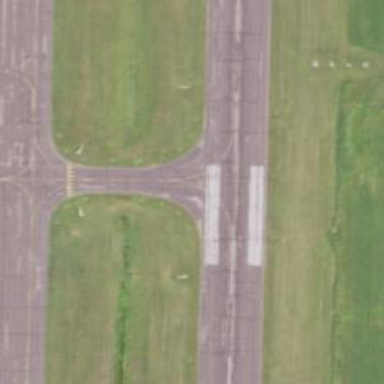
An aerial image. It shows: Image of taxiway at airport.